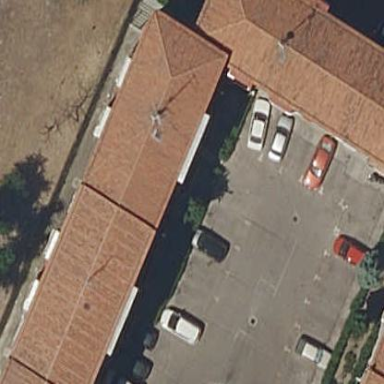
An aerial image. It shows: Image showing building with apartments.